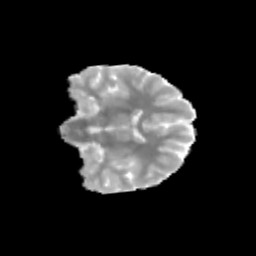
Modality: MD
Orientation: coronal
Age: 11
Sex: female
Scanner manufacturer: siemens
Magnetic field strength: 3 T
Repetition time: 3.8 s
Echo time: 0.07 s